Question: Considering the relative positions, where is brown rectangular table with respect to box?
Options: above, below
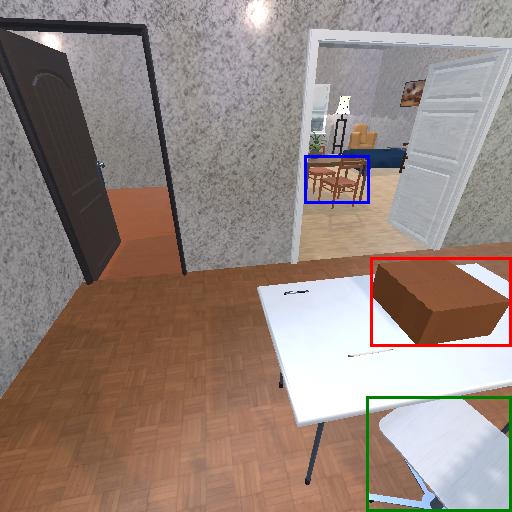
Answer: above